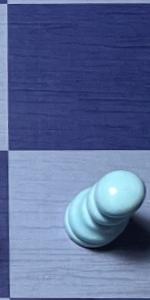
Label: Pawn_White